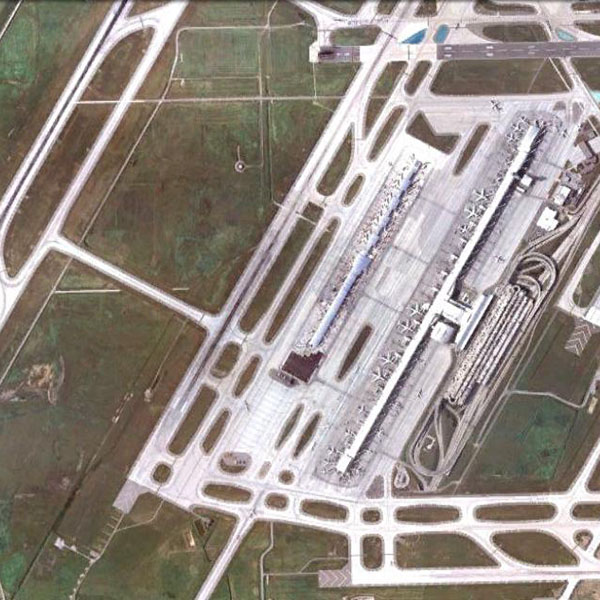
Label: Airport